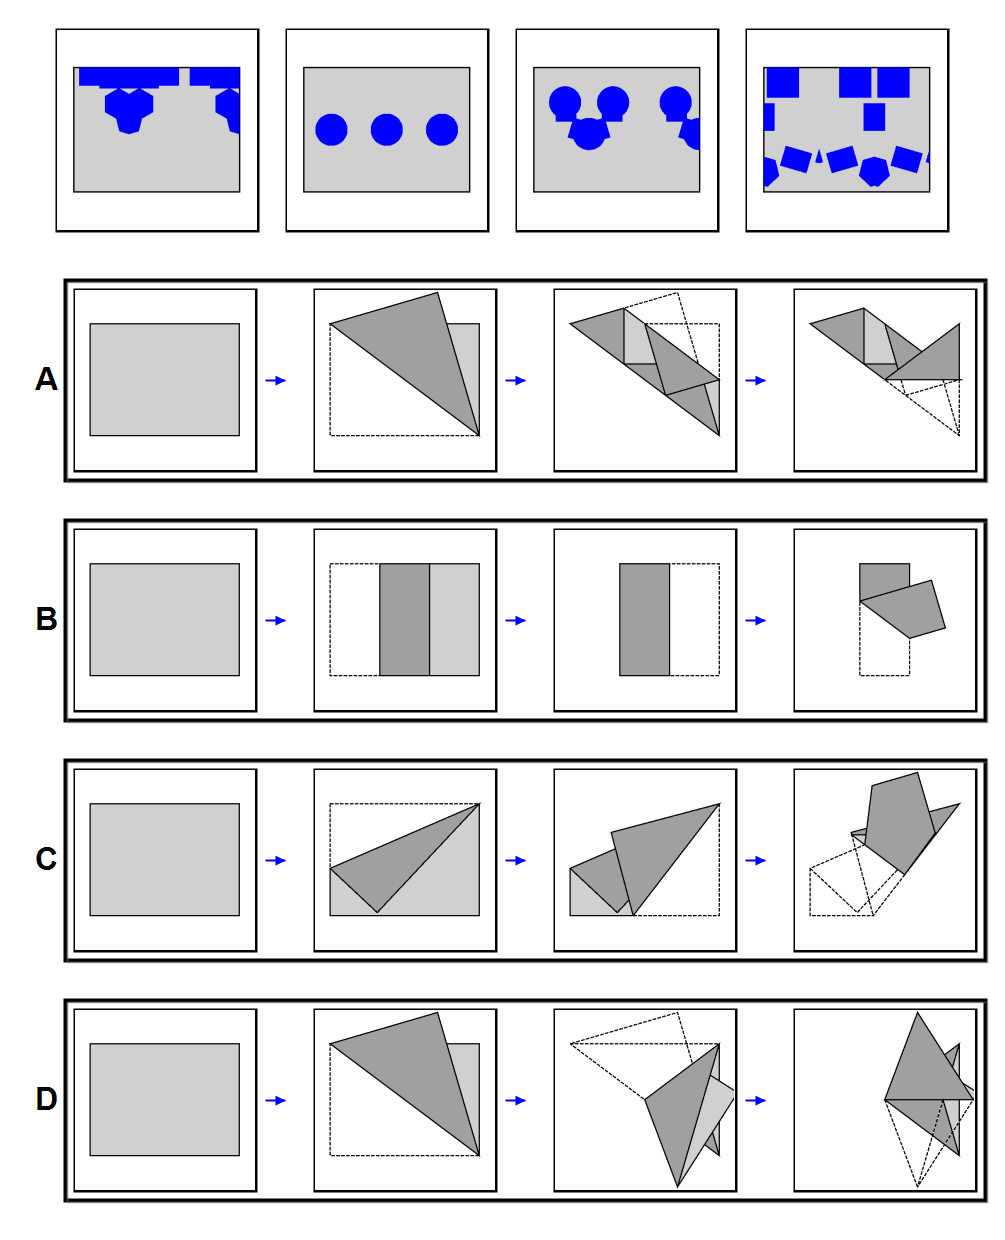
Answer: B